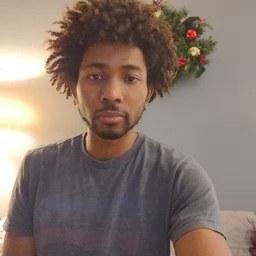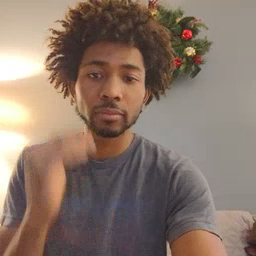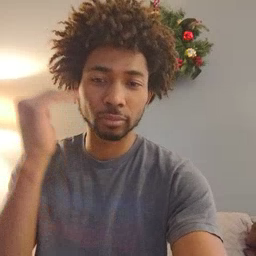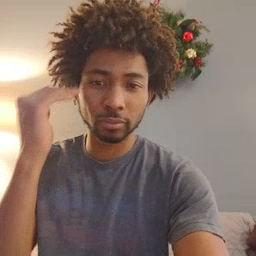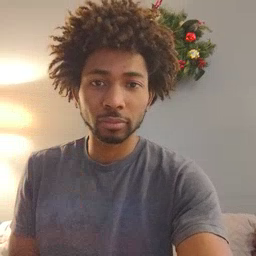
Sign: head